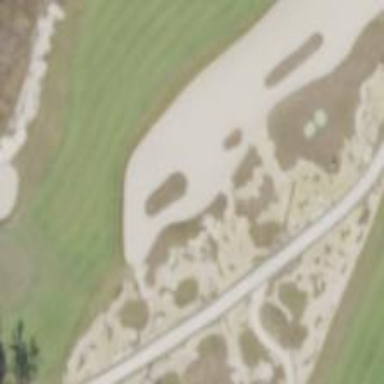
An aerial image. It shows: Golf bunker.